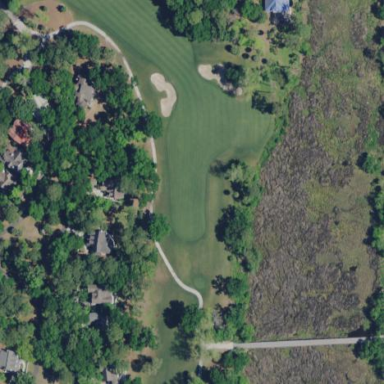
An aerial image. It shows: Rough grassy area used for golf.